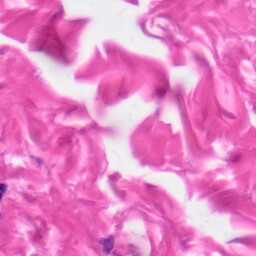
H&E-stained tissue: Skin